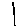
Label: line